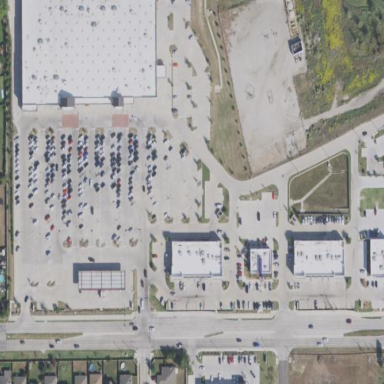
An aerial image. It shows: Retail area.